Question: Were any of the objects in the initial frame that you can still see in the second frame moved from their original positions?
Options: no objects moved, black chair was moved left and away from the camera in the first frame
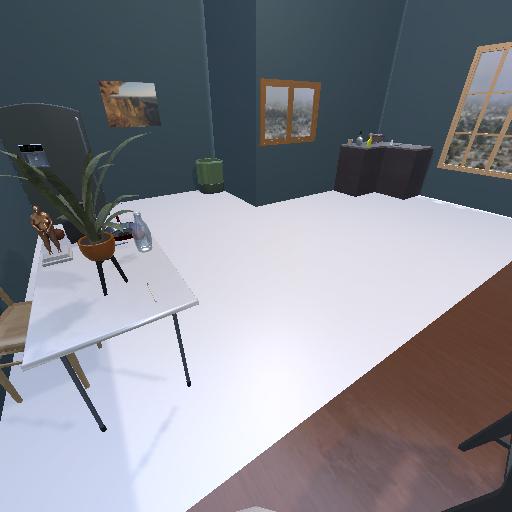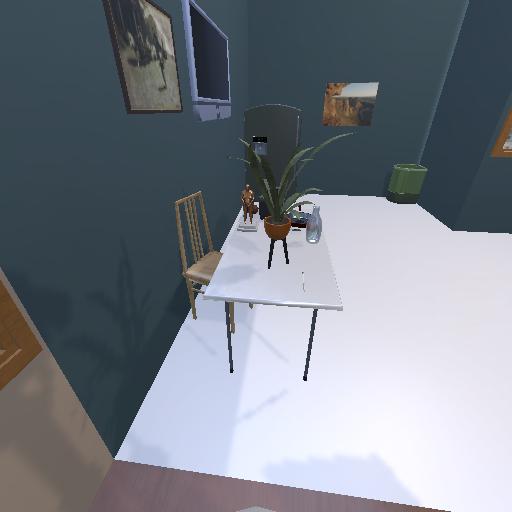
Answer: no objects moved